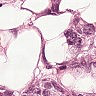
Metastatic tissue present: yes